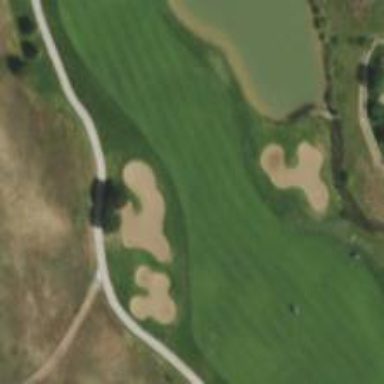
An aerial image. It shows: Golf hole.